Question: I'm looking to create a fluid layout, with 3 fixed width columns & 2 fluid.
5 columns in total.
I've had a play with 'display: table-cell;', which worked in Chrome but Broke in FF.

'''
section.how-to .steps { max-width:1400px; width:100%; padding:10px 3%; box-sizing: border-box; height:350px}
section.how-to .steps > div { display: table-cell;}
section.how-to .steps .step { min-width:262px}
section.how-to .steps .filler { height:200px; width:50%}
<section class='how-to'>
<div class="steps">
<div class="step one"></div>
<div class="svg filler"></div>
<div class="step two"></div>
<div class="svg filler"></div>
<div class="step three"></div>
</div>
</section>
'''
Could anyone suggest a cross browser approach. (Webkit, FF, IE8 +)
Thanks Cam
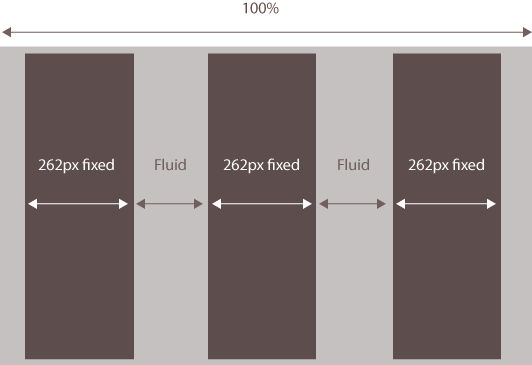
Answer: Hi I have come up with a solution that seems to work in all major browsers:
<URL>
'''
<div class="container">
<div id="LeftColumn" class="fixedWidth">
col 1
</div>
<div id="CenterColumn">
<div id="CenterLeft" class="centerColumn">
<div class="padded">
<div class="content">
col 2
</div>
<div class="fixedWidth">
col 3
</div>
<div class="clearSpacer">&nbsp;</div>
</div>
</div>
<div id="CenterRight" class="centerColumn">
<div class="padded">
<div class="content">col 4</div>
</div>
</div>
<div class="clearSpacer">&nbsp;</div>
</div>
<div id="RightColumn" class="fixedWidth">
col 5
</div>
<div class="clearSpacer">&nbsp;</div>
</div>
'''
'''
.container {padding:0 62px;} /*I have used 62px - just change to 262px (all 62s below too);*/
.fixedWidth {width:62px; height:200px; background-color:red;} /*height and bg-color just to show what's happening*/
#LeftColumn {float:left; margin-left:-62px;}
#RightColumn {float:right; margin-right:-62px;}
#CenterColumn {float:left; width:100%;}
.centerColumn {width:50%; float:left; background-color:blue; position:relative;}
#CenterLeft {z-index:2;}
#CenterRight {z-index:1;}
#CenterLeft .padded {padding-right:31px;} /*padding should be half width of fixed column*/
#CenterLeft .content {float:left;}
#CenterLeft .fixedWidth {float:right; margin-right:-62px;}
#CenterRight .padded {padding-left:31px;} /*padding should be half width of fixed column*/
.content {width:100%;}
.clearSpacer {clear:both; height:0; overflow:hidden;}
'''